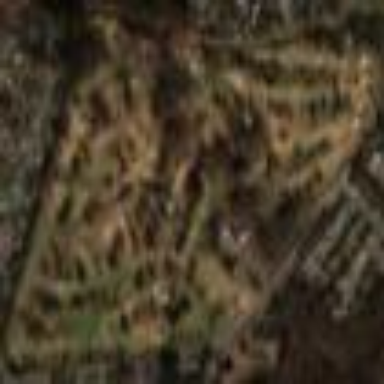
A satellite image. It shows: Golf course.